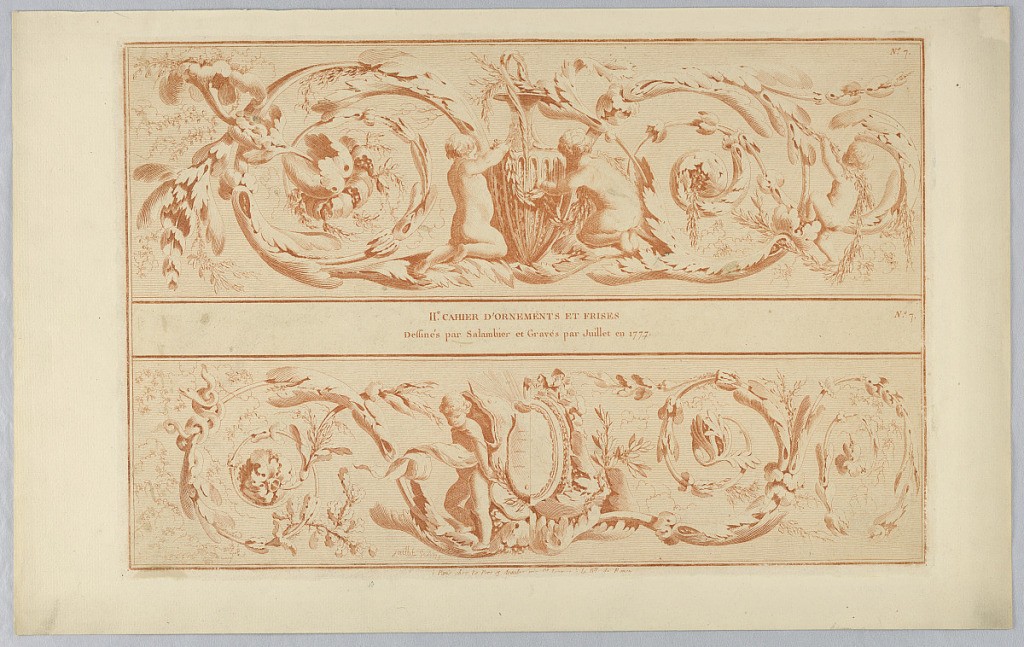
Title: Title Page from Cahier d ornements et frises dessinés (Book of Ornaments and Friezes)
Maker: Henri Sallembier, French, ca. 1753 - 1820
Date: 1777
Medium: Engraving on paper
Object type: Print
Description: Page divided horizontally into two friezes, each with figural arabesques.